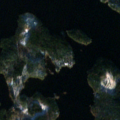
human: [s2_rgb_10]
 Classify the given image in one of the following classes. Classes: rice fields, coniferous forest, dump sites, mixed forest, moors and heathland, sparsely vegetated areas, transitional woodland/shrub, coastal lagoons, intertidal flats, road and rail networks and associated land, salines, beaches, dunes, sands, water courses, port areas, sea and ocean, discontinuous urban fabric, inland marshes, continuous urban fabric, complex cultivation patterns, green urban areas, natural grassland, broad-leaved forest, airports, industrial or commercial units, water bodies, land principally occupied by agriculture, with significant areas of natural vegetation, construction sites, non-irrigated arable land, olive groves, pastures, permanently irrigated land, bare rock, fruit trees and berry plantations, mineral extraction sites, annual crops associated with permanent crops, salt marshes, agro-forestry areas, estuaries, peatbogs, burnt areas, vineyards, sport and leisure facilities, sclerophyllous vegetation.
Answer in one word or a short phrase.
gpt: coniferous forest, mixed forest, water bodies